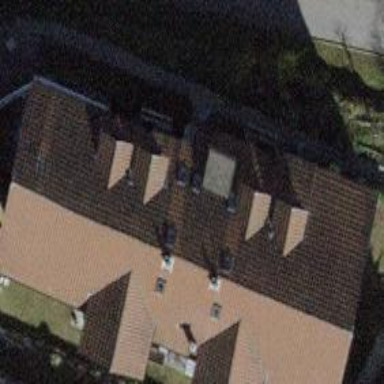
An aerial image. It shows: Building with tiled roof.